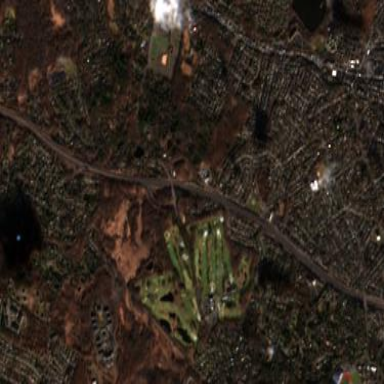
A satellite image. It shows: Golf course surrounded by greenery.